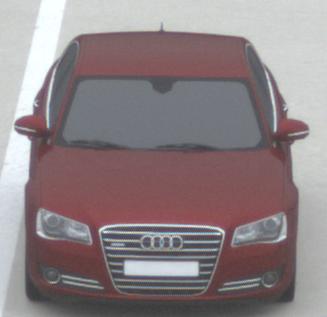
Make: Audi
Model: A8 D4
Model produced from: 2009
Model produced until: 2017
Doors: 4
Color: red
Road condition: dry road
Daytime: midday
Contrast: low contrast